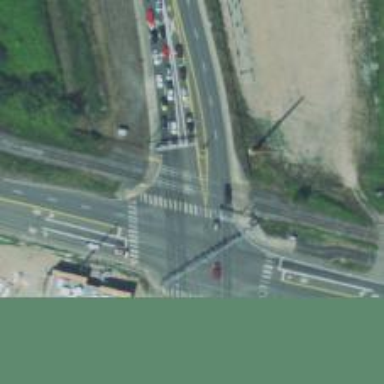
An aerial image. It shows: Level crossing with light signals and saltire markings.